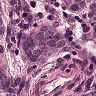
Metastatic tissue present: yes